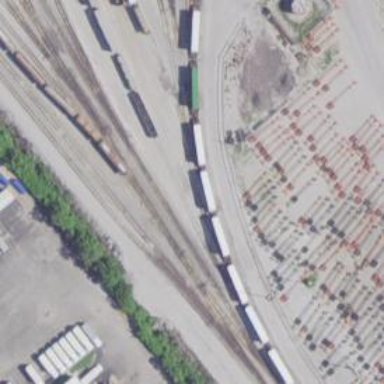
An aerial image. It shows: Railway siding with rails.